Question: Suppose I have a form with 20 rows as shown in the figure below:

I'm naming the elements in the each row as:
'''
1st row (Ambiance) -> v1[requirement], v1[observation], v1[status], v1[remarks]
2nd row (TV Room) -> v2[requirement], v2[observation], v2[status], v2[remarks]
3rd row (Cleanliness) -> v3[requirement], v3[observation], v3[status], v3[remarks]
.... and so on till 20th row
'''
Using jquery or javascript can I find the number of rows present based on the names of the element? i.e., in this form name starts from v1 and ends at v20. So there are 20 rows.
The reason why I want the number of rows is because I plan to process the forms using:
'''
for($i=1; $i<=$rowcount; $i++)
{
$v.$i = $_POST['v'.$i];
// then insert the first row into table and so on
}
'''
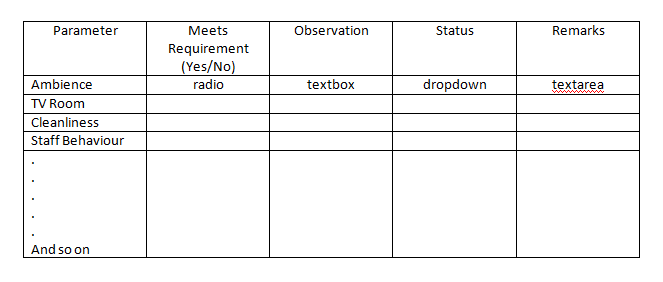
Answer: This approach should work for you:
'''
var rowCount = $("#data-table tr").filter(function() {
return $(this).find('[name^="v"]').length;
}).length;
'''
This code will count only tose rows which have input with the name starting with 'v'. I guess this is what you need.
Quick demo: <URL>
As per Mark Reed's comment we can make it even more simple:
'''
var rowCount = $('#data-table tr').has('[name^=v]').length;
'''